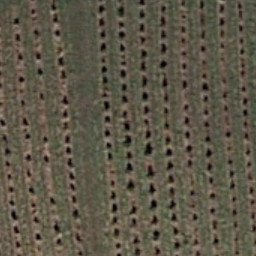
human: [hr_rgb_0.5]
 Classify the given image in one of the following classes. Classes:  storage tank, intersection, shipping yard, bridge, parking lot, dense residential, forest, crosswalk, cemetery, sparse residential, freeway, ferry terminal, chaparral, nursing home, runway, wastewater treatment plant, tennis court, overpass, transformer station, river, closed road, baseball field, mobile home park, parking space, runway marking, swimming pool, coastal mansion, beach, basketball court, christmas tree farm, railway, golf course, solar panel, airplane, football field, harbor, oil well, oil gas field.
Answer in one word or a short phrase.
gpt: christmas tree farm